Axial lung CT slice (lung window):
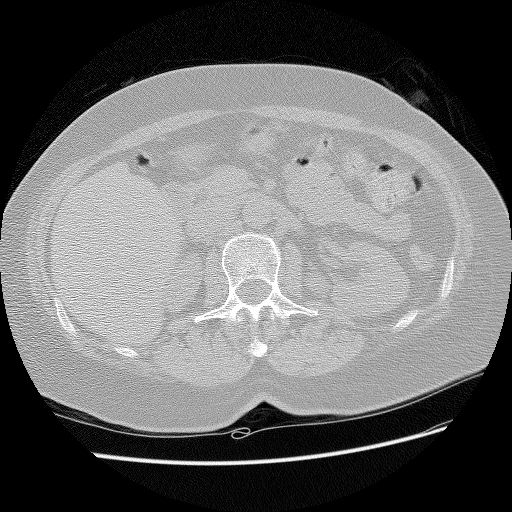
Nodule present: no